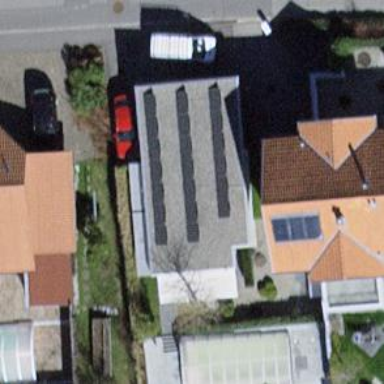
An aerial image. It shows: Garage.